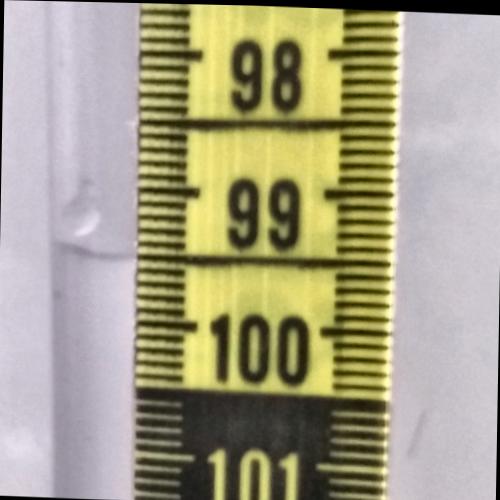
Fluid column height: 99.5 cm